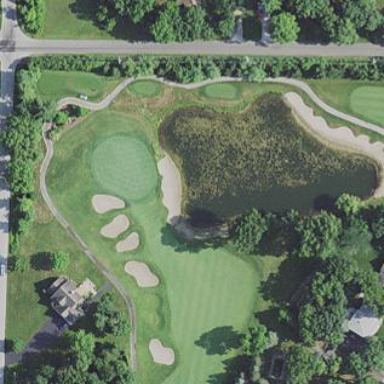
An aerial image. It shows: Water hazard in golf course. The hazard is natural water feature.